Question: I've been using Windows Forms for years, but I'm relatively new to WPF. I have a number of radio buttons without labels (the labels are at the top of the column, don't worry about them! This program is going to run on a tablet so I want to make the hit area for the radio buttons as large as possible. I also need the radio buttons to be in the center of their column and row.
I can get the look I want by adding this to each column of my grid:
'''
<Label Name="connectedLabel" Grid.Column="2" HorizontalContentAlignment="Center" VerticalContentAlignment="Center">
<RadioButton x:FieldModifier="private" Name="connectedRadioButton" Grid.Column="2" Checked="otherRadioButton_CheckedChanged" Unchecked="otherRadioButton_CheckedChanged"></RadioButton>
</Label>
'''
Which just centers a radio button within a label that fills the grid section.
Obviously the behaviour is all wrong though (events don't pass through, you can select multiple radiobuttons on the same row, etc.).
This would be cake in Winforms, I'm hoping there's a simple solution in WPF.
Can anybody help?
Edit: The orange area is the default hit area for the radio button, the green area is the hit area I want. So far this is looking impossible without a lot of custom wiring

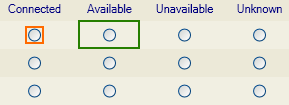
Answer: If you don't mind the extra typing you can use this:
'''
<Style TargetType="RadioButton" x:Key="rb">
<Setter Property="Template">
<Setter.Value>
<ControlTemplate TargetType="RadioButton">
<Grid>
<RadioButton IsChecked="{Binding Path=IsChecked, RelativeSource={RelativeSource Mode=TemplatedParent}}" HorizontalAlignment="Center" VerticalAlignment="Center" />
<Border Background="Transparent" />
</Grid>
</ControlTemplate>
</Setter.Value>
</Setter>
</Style>
'''
This works as expected in my little test app of:
'''
<Grid>
<Grid.Resources>
<Style TargetType="RadioButton" x:Key="rb">
<Setter Property="Template">
<Setter.Value>
<ControlTemplate TargetType="RadioButton">
<Grid>
<RadioButton IsChecked="{Binding Path=IsChecked, RelativeSource={RelativeSource Mode=TemplatedParent}}" HorizontalAlignment="Center" VerticalAlignment="Center" />
<Border Background="Transparent" />
</Grid>
</ControlTemplate>
</Setter.Value>
</Setter>
</Style>
<Style TargetType="ListBoxItem" x:Key="ics">
<Setter Property="Template">
<Setter.Value>
<ControlTemplate TargetType="ListBoxItem">
<Grid ShowGridLines="True">
<Grid.ColumnDefinitions>
<ColumnDefinition />
<ColumnDefinition />
<ColumnDefinition />
<ColumnDefinition />
</Grid.ColumnDefinitions>
<RadioButton HorizontalAlignment="Center" VerticalAlignment="Center" />
<RadioButton HorizontalAlignment="Stretch" VerticalAlignment="Stretch" Grid.Column="1" />
<RadioButton Style="{StaticResource rb}" Grid.Column="2" />
</Grid>
</ControlTemplate>
</Setter.Value>
</Setter>
</Style>
</Grid.Resources>
<ListBox ItemContainerStyle="{StaticResource ics}">
<ListBoxItem>1</ListBoxItem>
</ListBox>
</Grid>
'''
Which looks like:

I know this doesn't look like much, but it gives you your result. Again, excuse the extra typing and the lack of coding standards used.
For this, the mouse hover-over won't give the visual effect, but the hit-test is valid. I assume this will be OK so long as this will be on a tablet and you don't track fingers.
---
If you just want the control to be of larger size you could use the following methods
You can resize a control by setting the 'RenderTransform' property to a 'ScaleTransform' object.
'RadioButton'
'''
<Window.Resources>
<Style TargetType="RadioButton">
<Setter Property="RenderTransform">
<Setter.Value>
<ScaleTransform ScaleX="10" ScaleY="10"/>
</Setter.Value>
</Setter>
</Style>
</Window.Resources>
'''
'''
<Style TargetType="RadioButton" x:Key="resizeRadioButton">
<Setter Property="RenderTransform">
<Setter.Value>
<ScaleTransform ScaleX="10" ScaleY="10"/>
</Setter.Value>
</Setter>
</Style>
'''
'''
<RadioButton Style="{StaticResource resizeRadioButton}" />
'''
'''
<RadioButton>
<RadioButton.RenderTransform>
<ScaleTransform ScaleX="10" ScaleY="10"/>
</RadioButton.RenderTransform>
</RadioButton>
'''
---
If however you want to use a combination of larger control and larger hit area (or just larger hit area for all controls of a set type), you can use:
'''
<ResourceDictionary xmlns="http://schemas.microsoft.com/winfx/2006/xaml/presentation"
xmlns:x="http://schemas.microsoft.com/winfx/2006/xaml">
<Style TargetType="RadioButton">
<Setter Property="RenderTransformOrigin" Value="0.5,0.5" />
<Setter Property="HorizontalAlignment" Value="Center" />
<Setter Property="VerticalAlignment" Value="Center" />
<Setter Property="RenderTransform">
<Setter.Value>
<ScaleTransform CenterX="0.5" CenterY="0.5" ScaleX="1.5" ScaleY="1.5"/>
</Setter.Value>
</Setter>
<Setter Property="Content">
<Setter.Value>
<Border>
<Rectangle Margin="-10" Fill="Transparent" />
</Border
</Setter.Value>
</Setter>
</Style>
</ResourceDictionary>
'''
Or just use the default behaviour of the control inside another container, and use the 'HorizontalAlignment="Stretch"' property, this will however draw the control in the upper-left corner I believe.